Question: I have a 'UIViewController' with a custom background color. On top of it there's a 'UITableView' with 'UITableViewCells' that are semi-transparent (white color with opacity 0.5).
The issue I'm blaming about and the one I'm banging my head against the wall is in iOS 7, when you have a 'UITableViewCell' with semi-transparent background and you try to delete/insert/moving rows (so relying on an animation effect) the entire 'UITableView' with its cells for just 0.1 second and set cells background to a more transparent one. This is very annoying.
The only thing I'm doing is set the background color of 'self.view' with:
'''
self.view.backgroundColor = [UIColor colorWithRed:0.4 green:0.5 blue:0.7 alpha:1];
'''
and set the background color of cells with:
'''
- (void)tableView:(UITableView *)tableView willDisplayCell:(UITableViewCell *)cell forRowAtIndexPath:(NSIndexPath *)indexPath
{
cell.backgroundColor = [UIColor colorWithWhite:1 alpha:0.5];
}
'''
Here's a gif showing you the problem:

And here's the super simple project: <URL>
Please help me to solve this ridicolous issue! :P
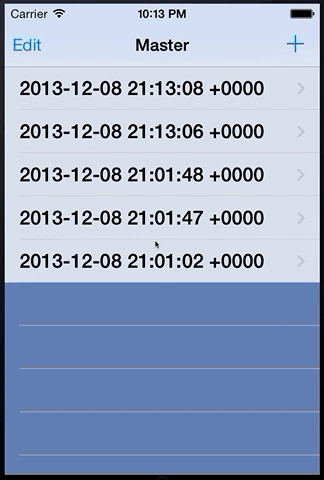
Answer: 1. Create a subclass of UITableViewCell(Such as named: CustomCell), and override the method in CustomCell.m : - (id)initWithCoder:(NSCoder *)aDecoder{
self = [super initWithCoder:aDecoder];
if(self){
// Initialization code
[self setBackgroundColor:[UIColor clearColor]];
UIView * bgView = [[UIView alloc] initWithFrame:self.frame];
[bgView setBackgroundColor:[UIColor colorWithWhite:1 alpha:0.5]];
[self addSubview:bgView];
}
return self;
}
2. Remove willDisplayCell method in MasterViewController.m - (void)tableView:(UITableView *)tableView willDisplayCell:(UITableViewCell *)cell forRowAtIndexPath:(NSIndexPath *)indexPath
{
cell.backgroundColor = [UIColor colorWithWhite:1 alpha:0.5];
}
3. Change the cellForRowAtIndexPath method in MasterViewController.m - (UITableViewCell *)tableView:(UITableView *)tableView cellForRowAtIndexPath:(NSIndexPath *)indexPath
{
CustomCell *cell = [tableView dequeueReusableCellWithIdentifier:@"Cell" forIndexPath:indexPath];
[self configureCell:cell atIndexPath:indexPath];
return cell;
}
4. Change the cell's class type in storyboard
Just have a try :D